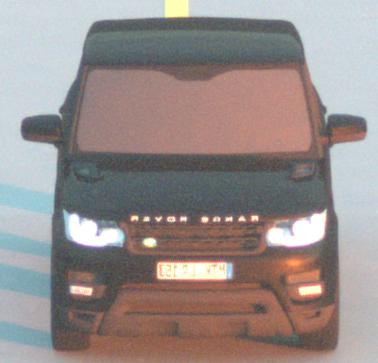
Make: Land Rover
Model: Range Rover Sport 5.0 V8 SC
Detailed model: Range Rover Sport (II)
Model produced from: 2013/09
Model produced until: 2015/07
Doors: 5
Color: black
Road condition: dry road
Daytime: sunrise or sunset
Contrast: medium contrast